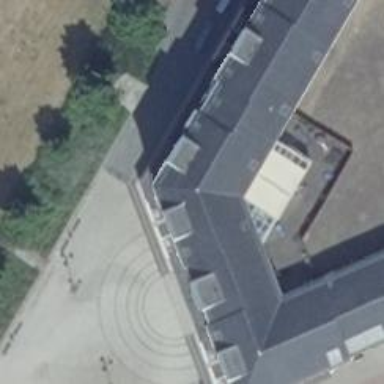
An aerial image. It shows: Building with ridge on the roof.